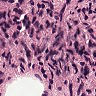
Metastatic tissue present: yes